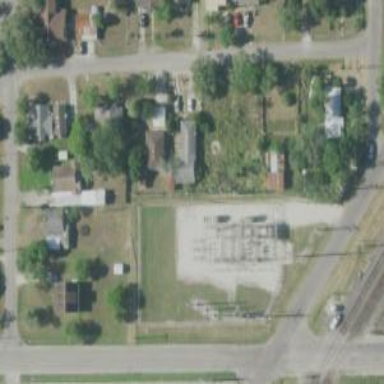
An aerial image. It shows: Distribution substation surrounded by fence.